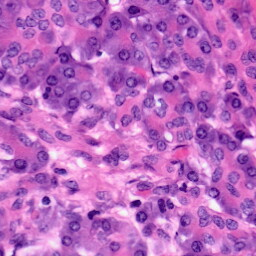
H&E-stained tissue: Pancreatic